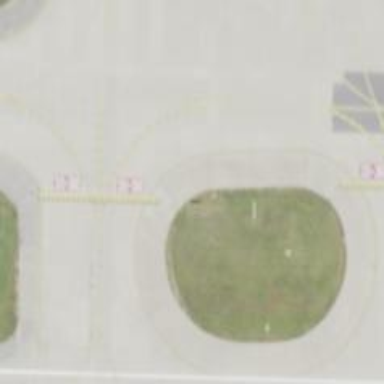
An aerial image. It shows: View of taxiway at the airport.